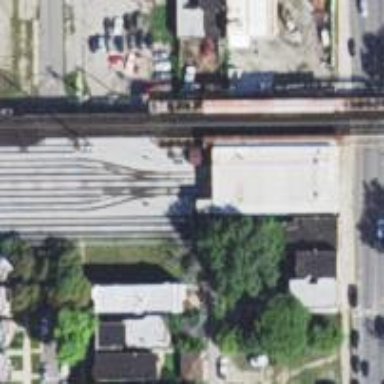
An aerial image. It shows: Bridge over electrified rail tracks leading to yard.